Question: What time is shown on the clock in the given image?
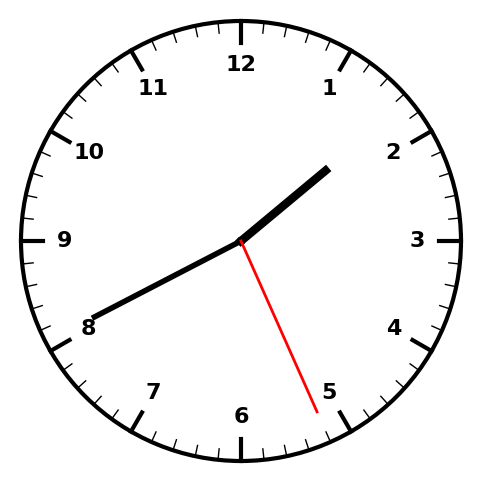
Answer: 01:40:26